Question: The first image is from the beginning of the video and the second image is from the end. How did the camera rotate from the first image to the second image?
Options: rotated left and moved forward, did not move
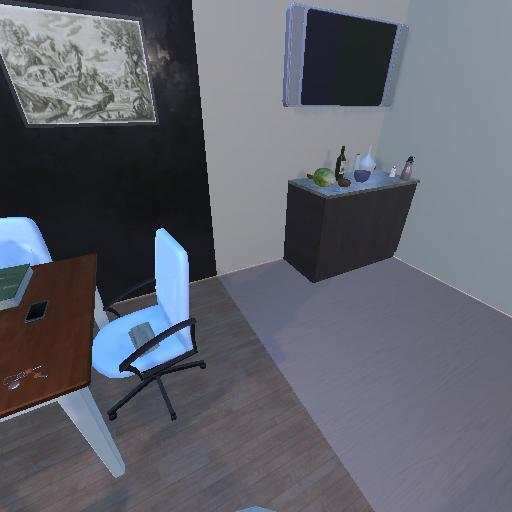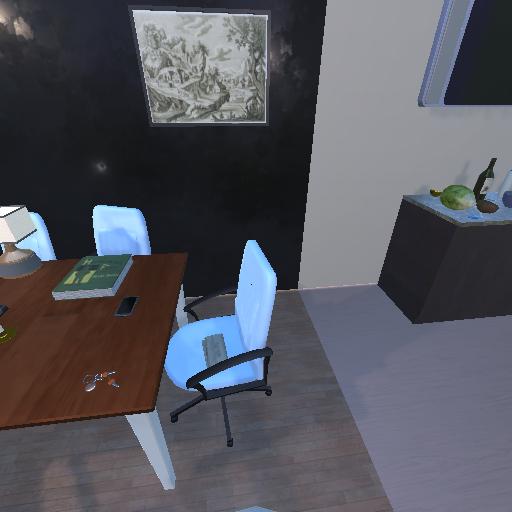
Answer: rotated left and moved forward